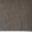
Piece: xx